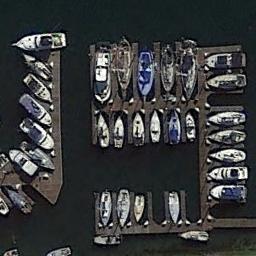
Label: harbor